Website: bh-photo
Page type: customer-info-address
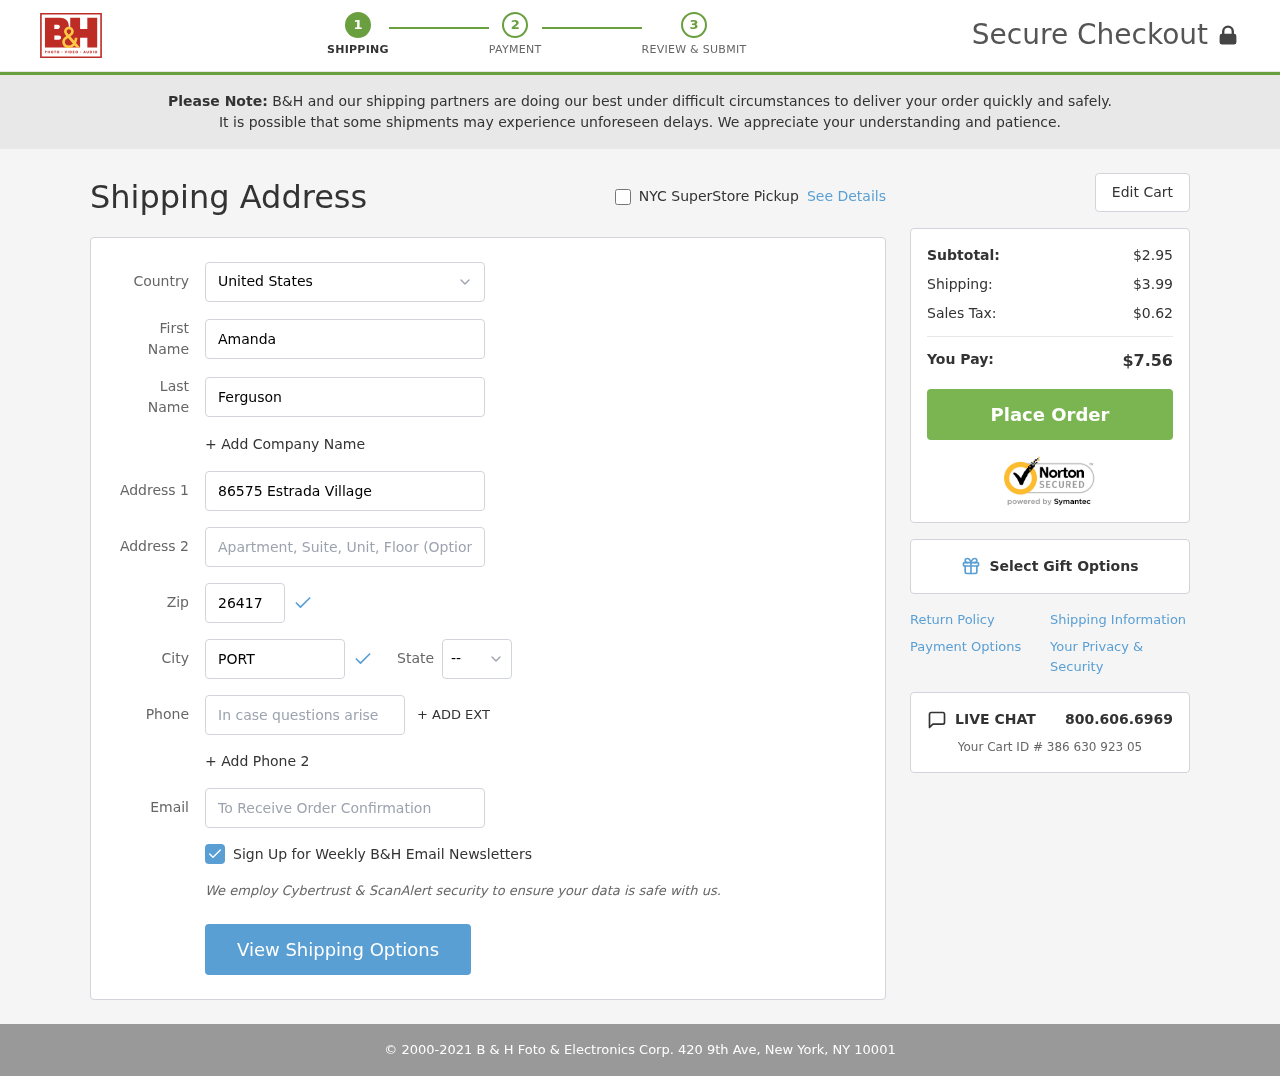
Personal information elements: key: PII_CITY
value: Port Michaelaland
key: PII_COUNTRY
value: United States
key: PII_EMAIL
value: aferguson@yahoo.com
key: PII_FIRSTNAME
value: Amanda
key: PII_LASTNAME
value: Ferguson
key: PII_PHONE
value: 5049219792
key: PII_POSTCODE
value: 26417
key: PII_STATE_ABBR
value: OR
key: PII_STREET
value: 86575 Estrada Village
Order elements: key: ORDER_SUBTOTAL
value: $2.95
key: ORDER_SHIPPING_COST
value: $3.99
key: ORDER_TAX
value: $0.62
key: ORDER_TOTAL
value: $7.56
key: ORDER_ID
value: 386 630 923 05